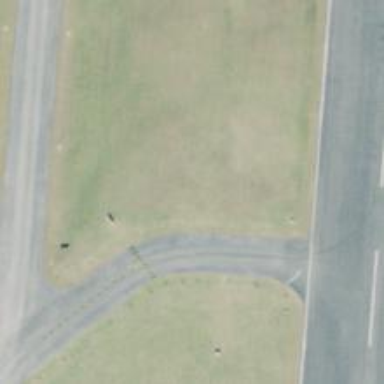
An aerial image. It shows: Taxiway at the airport with asphalt surface.